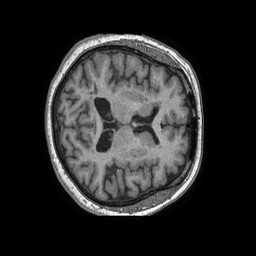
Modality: T1w
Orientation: axial
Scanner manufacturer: philips
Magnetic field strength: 1.5 T
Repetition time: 0.007528 s
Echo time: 0.003438 s